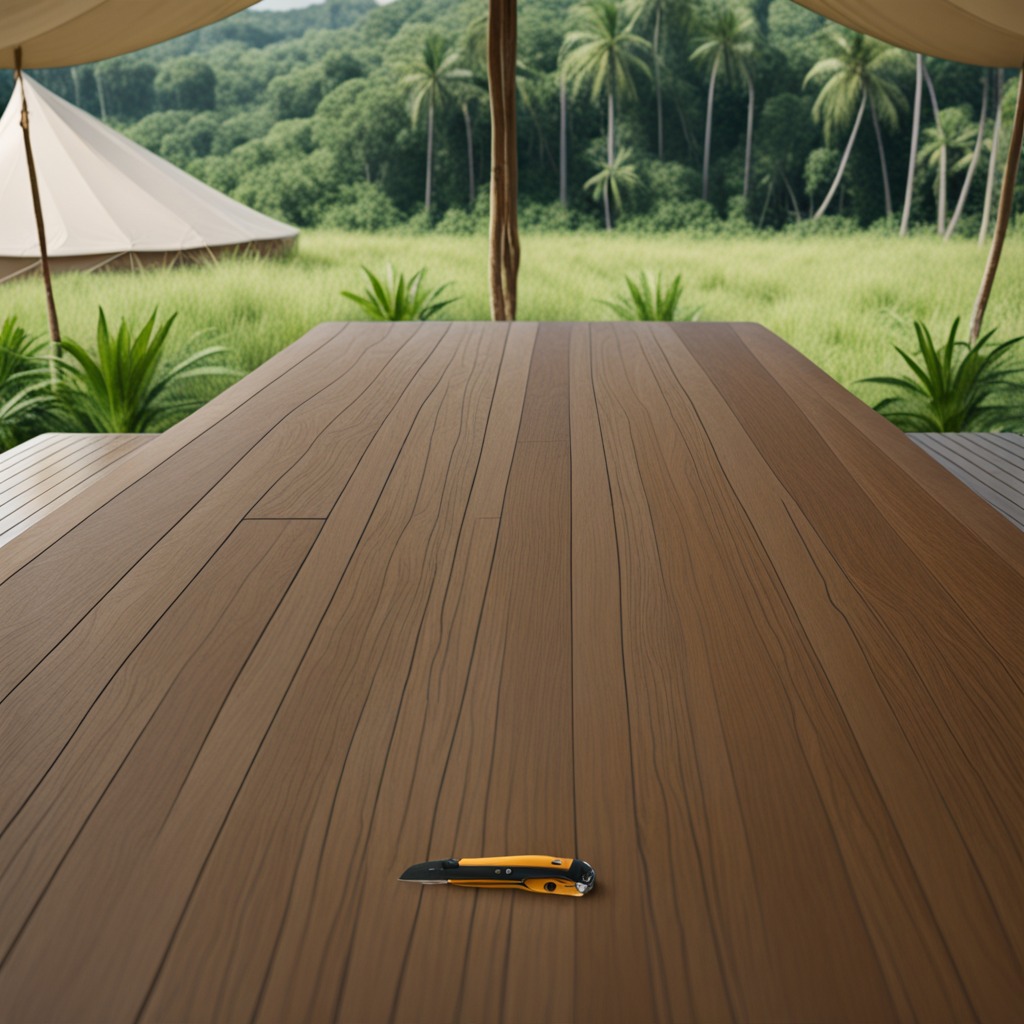
A utility knife is lying on a wooden table inside a jungle field workshop tent.